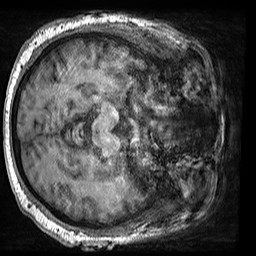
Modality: T1w
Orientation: axial
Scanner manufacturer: siemens
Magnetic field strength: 3 T
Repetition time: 2.5 s
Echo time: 0.00299 s